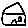
Label: house